Question: I am using a Nib as a template for several buttons. It seemed to work fine, they each have their own independent state. However when I went to release the buttons I would crash in the dealloc. Here is the code...
'''
mSoundBtns = new cSoundButton*[mNumSounds];
for(unsigned int i = 0 ; i < mNumSounds; ++i) {
mSoundBtns[i] = nil;
}
for(unsigned int s = 0; s < mNumSounds; ++s) {
[[NSBundle mainBundle] loadNibNamed:@"InstanceSoundButton" owner:self options:nil];
//Auto Loads via Outlet into 'soundNib'
mSoundBtns[s] = soundNib;
soundNib = nil;
uint32 count = mSoundBtns[s].retainCount;
NSLog(@"Last Count: %d", count);
}
for(unsigned int j = 0; j < mNumSounds; ++j) {
[mSoundBtns[j] release]; //**** Crash here on 7th (of 8) release
mSoundBtns[j] = nil;
}
'''
Header:
'''
@interface cLocationContext {
...
cSoundButton** mSoundBtns;
IBOutlet cSoundButton* soundNib;
}
@property (nonatomic, assign) IBOutlet cSoundButton* soundNib;
@end
'''
The Nib is very simple, it just include a parent view and a child view of a custom view type.

cSoundButton simply keeps track of a name and a boolean state Mute or Not. Here is the dealloc
'''
- (void)dealloc {
delete[] mSoundTag;
// Call the inherited implementation
[super dealloc]; //****Crashes in here
}
'''
The crash is inside the call to super dealloc, in UIButton -> UIButtonContent dealloc. I assume I am doing something poor with my memory management like deallocing twice but I can't spot where.
Is what I am doing by loading the nib multiple times legal?
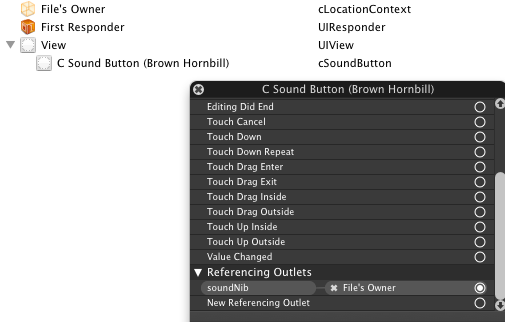
Answer: You have to retain the button as soon as you load it from the NIB. If you don't, you are not allowed to release it later, and you won't be able to access the button once your code returns control to the runloop (when the autorelease pool is drained).
PS: Wouldn't it be easier to use a Cocoa collection ('NSMutableArray') to store the references to the buttons? Your code looks too complicated to me.